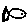
Label: fish